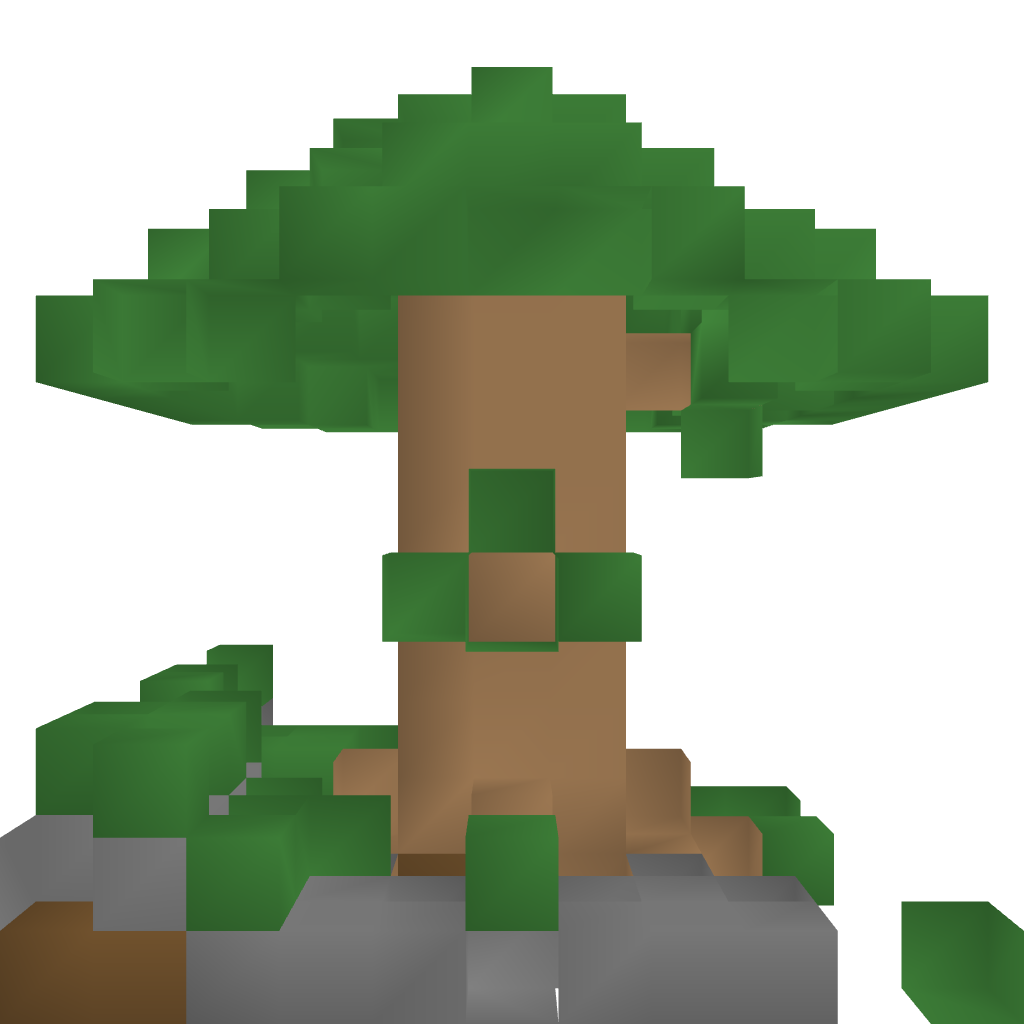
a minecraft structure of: Large oak tree bad low quality